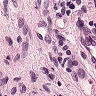
Metastatic tissue present: no